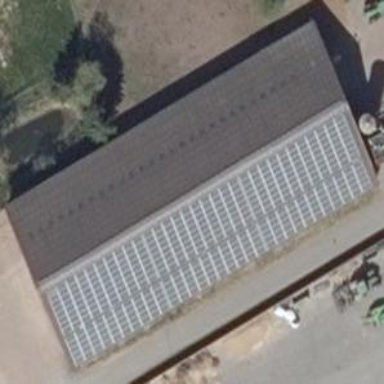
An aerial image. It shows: Solar photovoltaic panel generating electricity. It is small installation located on building.